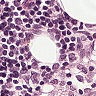
Metastatic tissue present: no